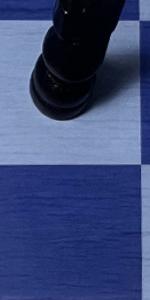
Label: Empty